Question: I'm trying to create an app using Android Studio, and I want to use some type of expandable box, where I'll have an indefinite number shown like in a stack, and when clicking on the left side icon, the selected box opens up to show more info.
The basic idea of what I'm searching for:

Would anyone know about something like that??
Thanks in advance.
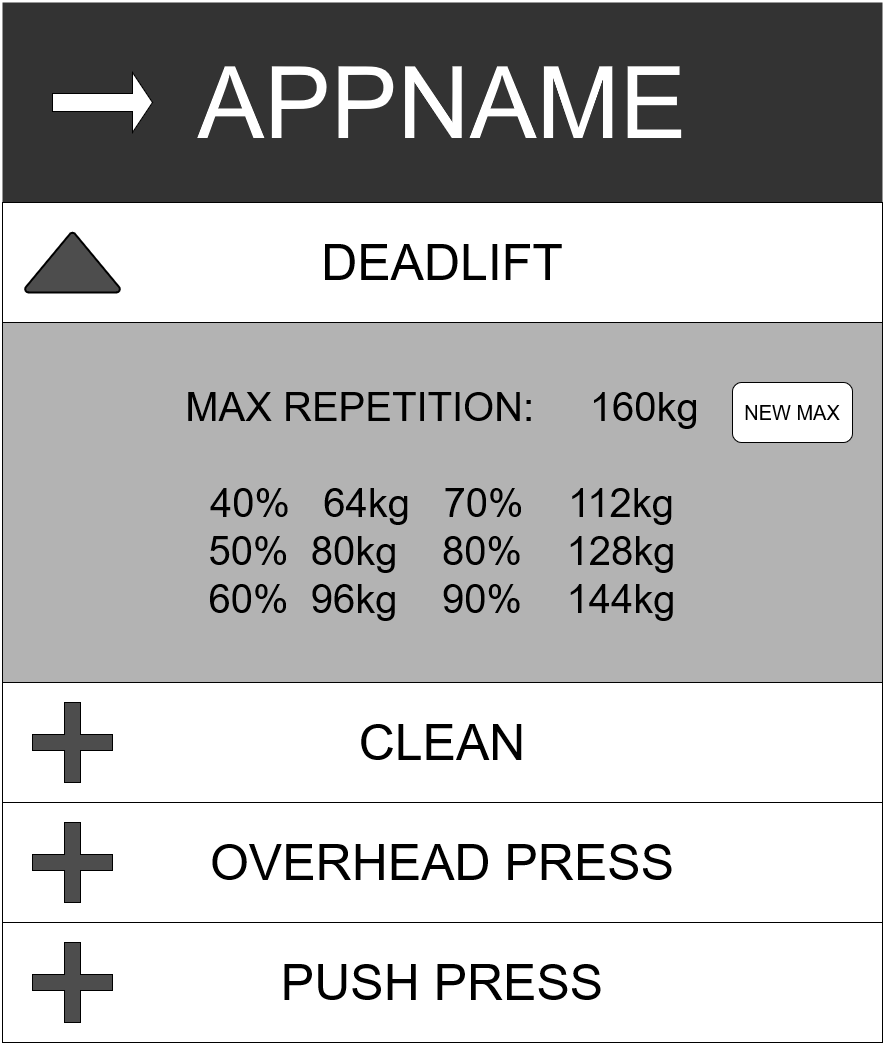
Answer: If I understand it well, what you're looking for is a recyclerview (for the indefinite number of row) and an accordion widget to open close your content.
I will suggest your to look at these projects:
1. https://github.com/hgDendi/ExpandableRecyclerView
2. https://android.jlelse.eu/get-expandable-recyclerview-in-a-simple-way-8946046b4573
which present all requirements you need.
And here is an similar question/answer : <URL>
The google search I made : android accordion recyclerview example.